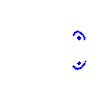
Particle: kaon